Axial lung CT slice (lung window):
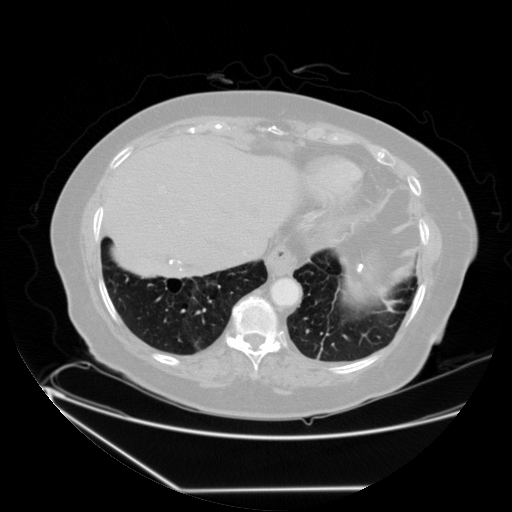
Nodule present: no